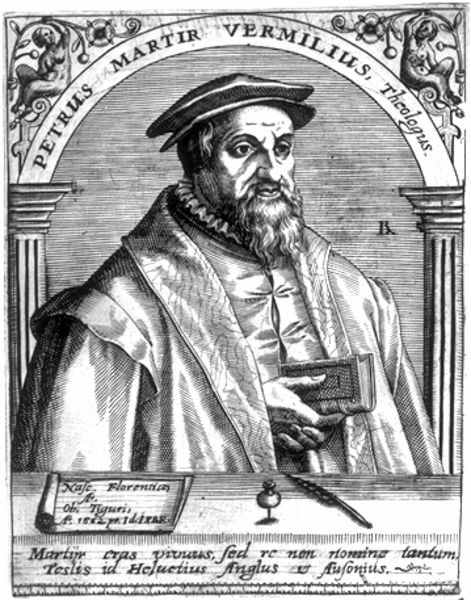
Titel: Bildnis des Peter Martyr
Künstler: Matthaeus (d.Ä.) Becker
Institution: (Seriendruck)
Schlagwörter: feder, hand, mann, nackt, umhang, weiß, frauen, blume, finger, haar, hut, licht, mund, nase, schwarz, stirn, säule, säulen, tisch, ornament, bart, kappe, mütze, augen, bibel, halten, kragen, vollbart, ärmel, bild, bildnis, herr, hände, portrait, porträt, auge, mantel, reich, lippen, renaissance, seide, engel, kanneliert, schrift, wangen, bogen, alter mann, grafik, graphik, inschrift, glanz, revers, tusche, arkade, buch, druck, druckgraphik, druckgrafik, schraffur, radierung, stich, schwarzweiß, text, tinte, arkaden, wissenschaftler, druckg, eingefallen, runzeln, wams, florenz, luther, gelehrter, tintenfass, heilig, kupferstich, petrus, schreibfeder, latein, martin, gewandt, dürrer, blum, theologe, humanismus, gänsekiel, schriftbogen, theologus, martin vermilius, vermilius, r, 16. jahrhundert, martyrär, martir, letein, tiguris, vermilus